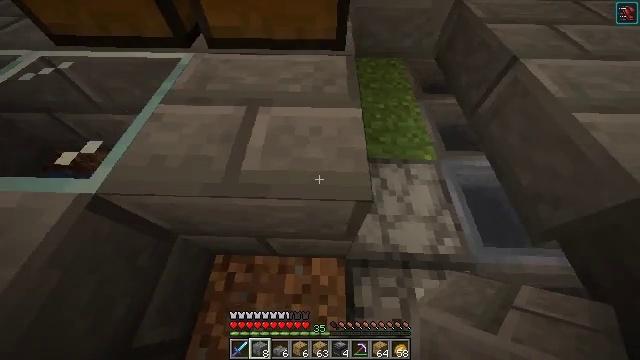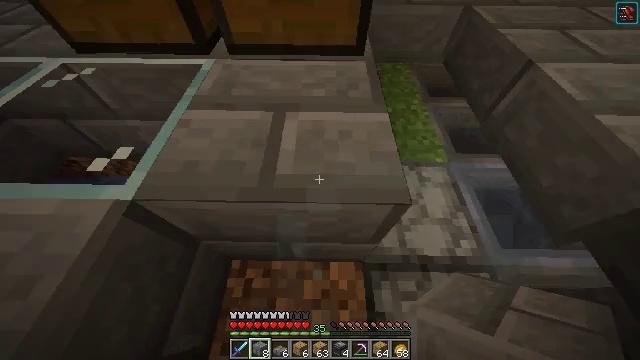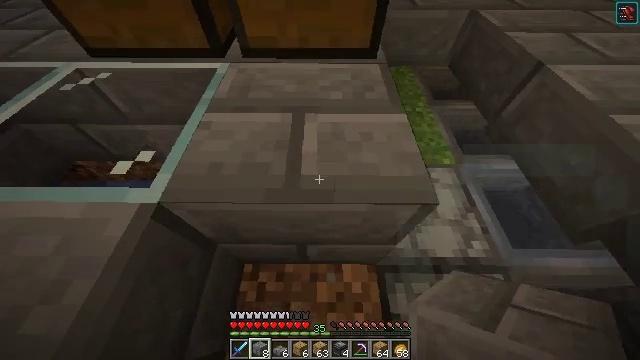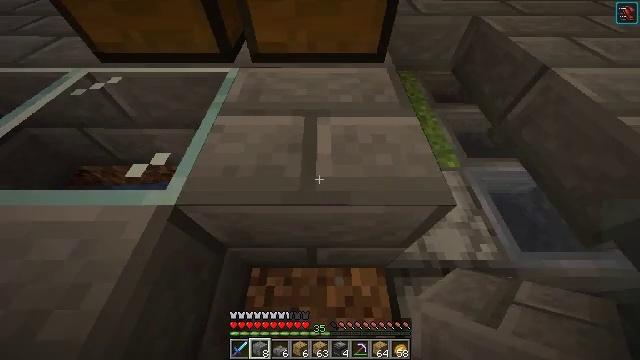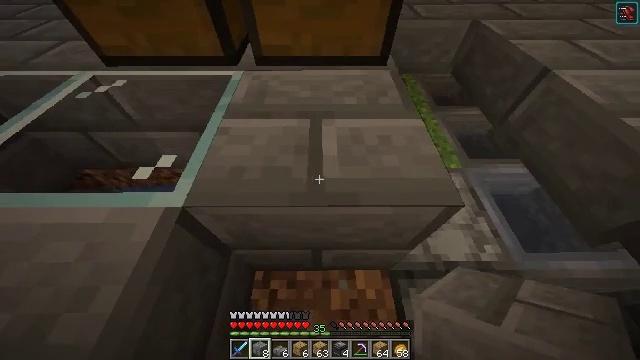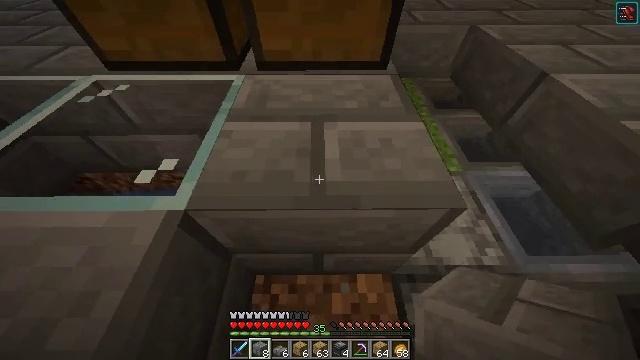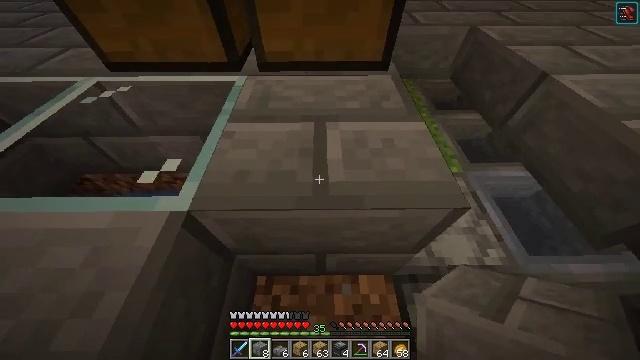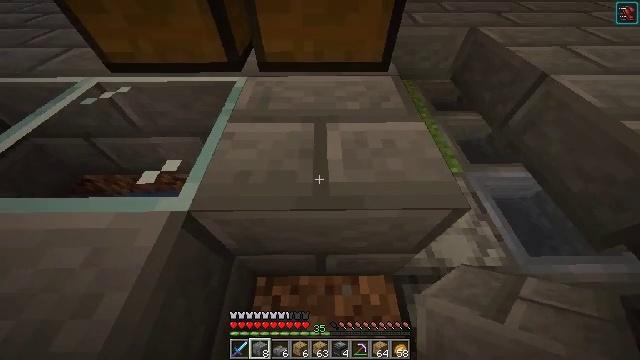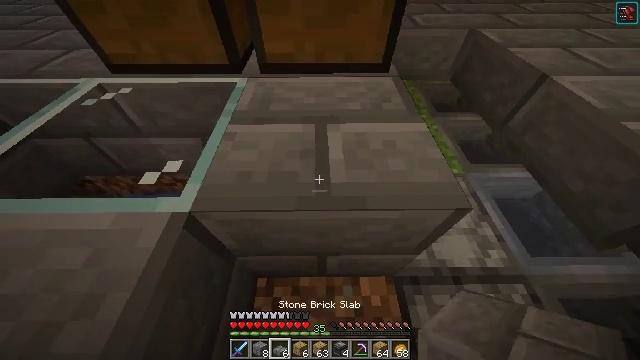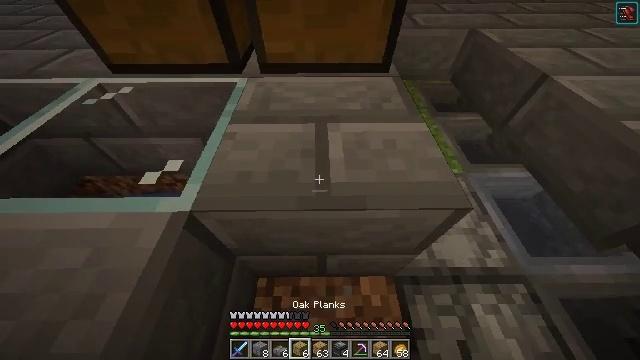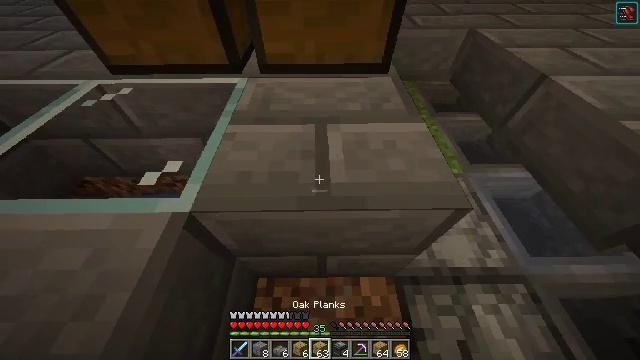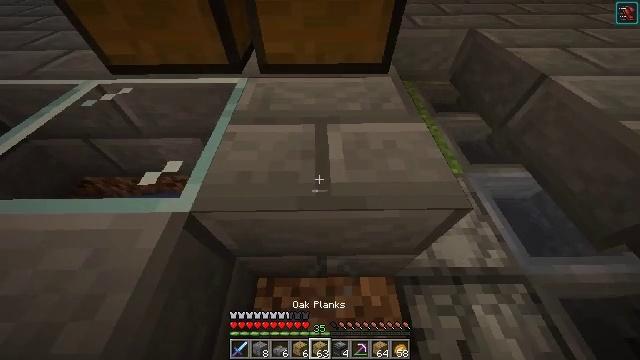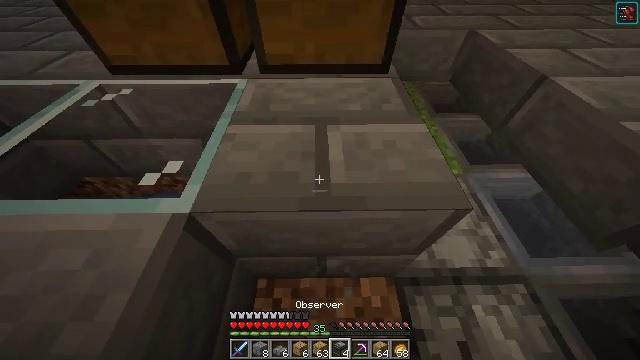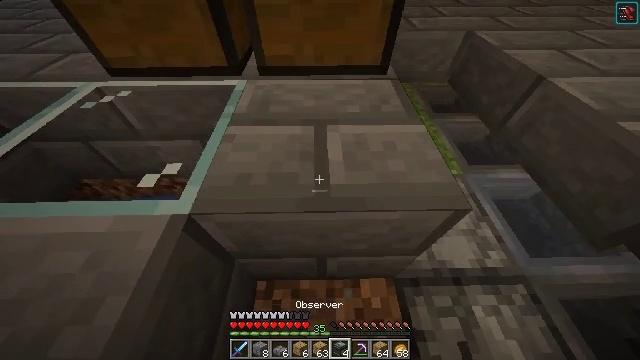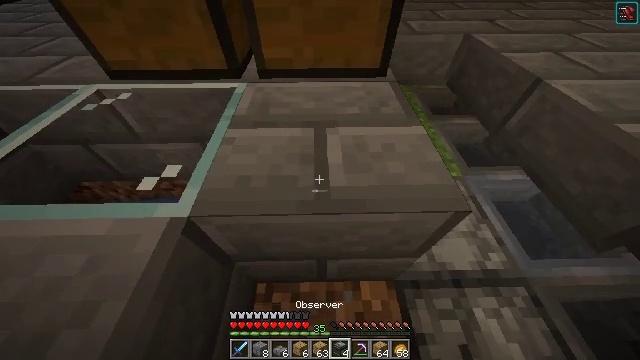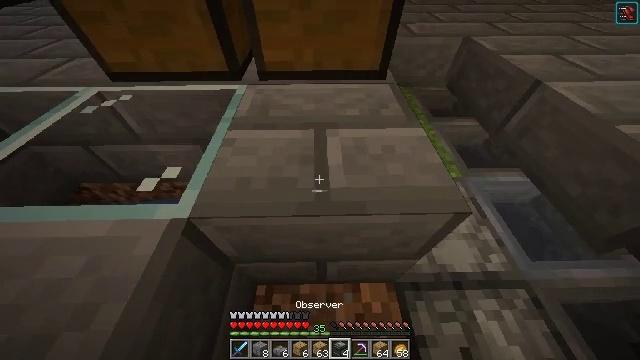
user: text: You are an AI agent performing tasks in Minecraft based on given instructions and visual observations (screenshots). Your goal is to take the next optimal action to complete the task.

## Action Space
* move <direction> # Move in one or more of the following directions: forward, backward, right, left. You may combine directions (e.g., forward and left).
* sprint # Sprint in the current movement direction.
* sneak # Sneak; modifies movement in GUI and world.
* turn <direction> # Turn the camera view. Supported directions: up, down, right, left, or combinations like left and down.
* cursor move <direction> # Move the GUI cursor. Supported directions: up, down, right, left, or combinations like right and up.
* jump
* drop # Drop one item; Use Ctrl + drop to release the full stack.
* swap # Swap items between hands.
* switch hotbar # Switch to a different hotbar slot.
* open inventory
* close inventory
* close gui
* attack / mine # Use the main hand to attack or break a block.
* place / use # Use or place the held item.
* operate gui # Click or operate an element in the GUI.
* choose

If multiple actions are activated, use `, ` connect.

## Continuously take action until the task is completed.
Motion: motion action
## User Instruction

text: Collect the stone bricks by mining.
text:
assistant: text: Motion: turn up
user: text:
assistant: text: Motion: no_op
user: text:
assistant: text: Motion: turn up
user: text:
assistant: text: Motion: no_op
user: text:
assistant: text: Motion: turn up
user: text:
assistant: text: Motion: no_op
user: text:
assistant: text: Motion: no_op
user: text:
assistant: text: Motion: no_op
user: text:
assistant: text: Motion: no_op
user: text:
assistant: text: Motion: no_op
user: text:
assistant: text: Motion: no_op
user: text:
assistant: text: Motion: no_op
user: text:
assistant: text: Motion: no_op
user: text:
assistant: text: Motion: no_op
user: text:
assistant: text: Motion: no_op
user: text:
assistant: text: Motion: no_op
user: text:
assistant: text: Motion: no_op
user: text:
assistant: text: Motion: no_op
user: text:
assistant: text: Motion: no_op
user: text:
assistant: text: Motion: turn up
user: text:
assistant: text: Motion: turn up
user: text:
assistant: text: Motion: turn up
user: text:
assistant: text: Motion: turn up
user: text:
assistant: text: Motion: turn up
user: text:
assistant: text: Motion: attack / mine
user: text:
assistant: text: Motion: attack / mine
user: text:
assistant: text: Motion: attack / mine
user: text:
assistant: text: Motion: attack / mine
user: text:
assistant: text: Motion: attack / mine
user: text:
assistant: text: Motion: no_op